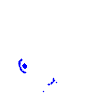
Particle: electron